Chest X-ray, AP view. Patient: 61 years old, sex F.
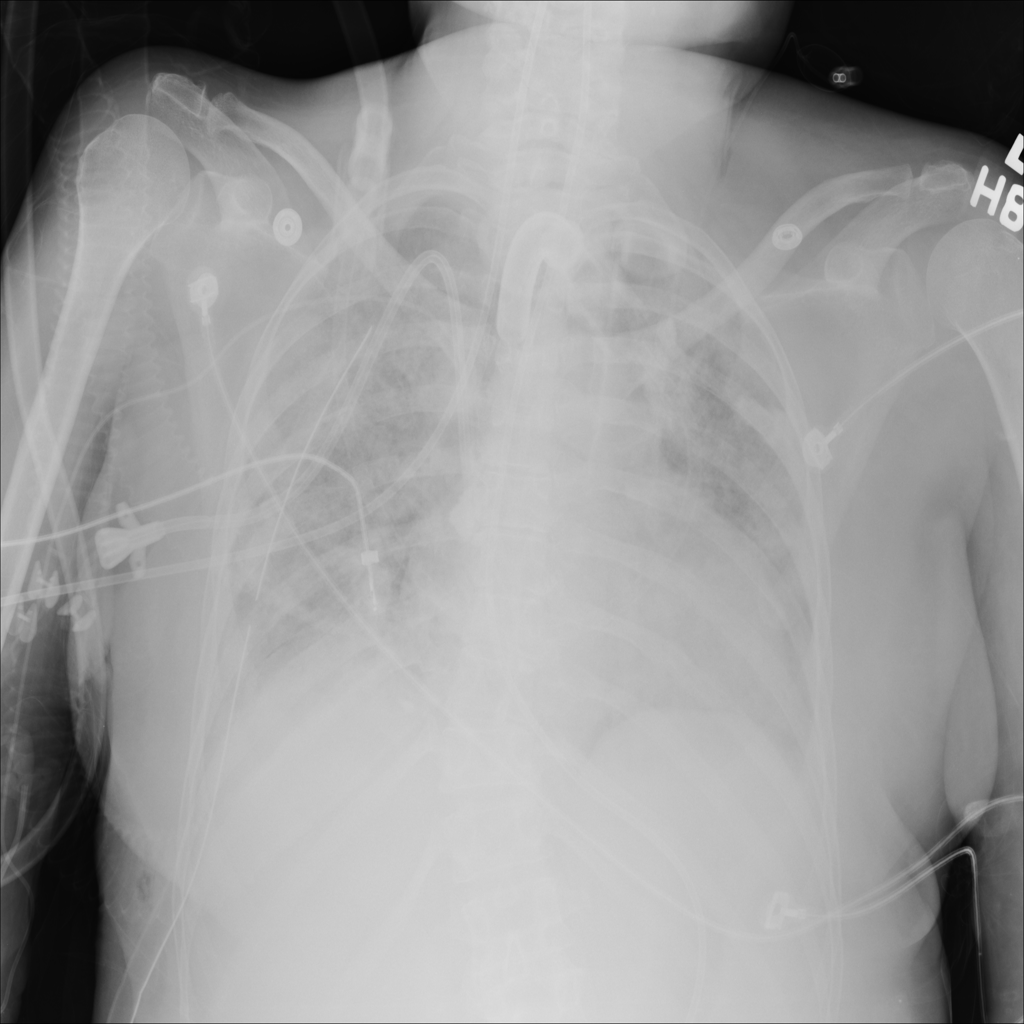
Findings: No Finding